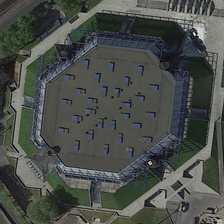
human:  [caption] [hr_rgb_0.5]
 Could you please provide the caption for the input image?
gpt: the buildings are surrounded by trees and grass .

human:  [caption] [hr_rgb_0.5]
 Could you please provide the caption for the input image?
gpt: there is a eight sided building in the middle of the field .

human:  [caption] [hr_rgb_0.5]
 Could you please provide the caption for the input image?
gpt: the buildings are surrounded by trees and grass .

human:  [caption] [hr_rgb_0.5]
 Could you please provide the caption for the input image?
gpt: there is a eight sided building in the middle of the field .

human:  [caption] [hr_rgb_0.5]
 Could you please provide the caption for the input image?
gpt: there is a eight sided building in the middle of the field .